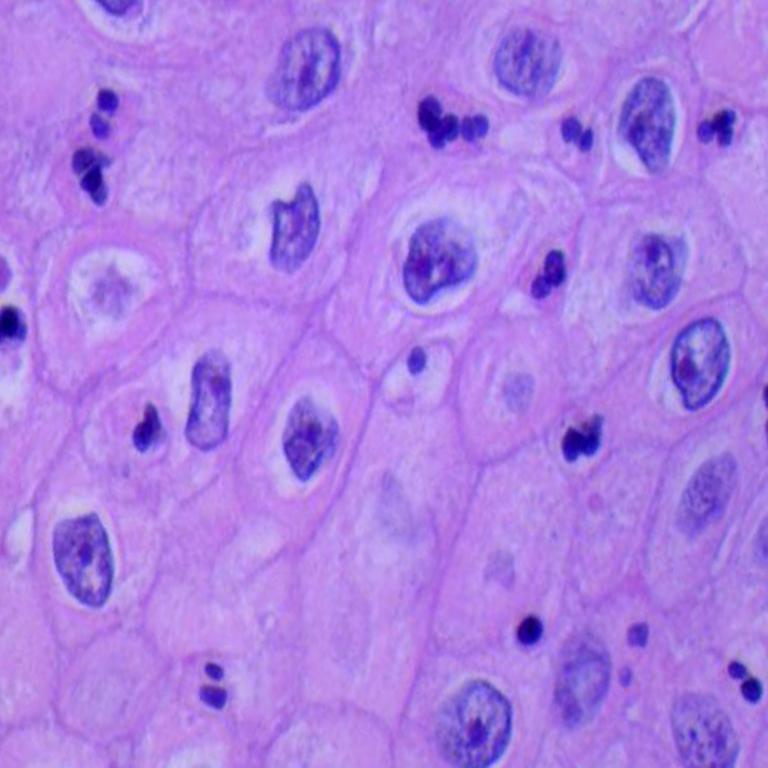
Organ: lung
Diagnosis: squamous carcinomas